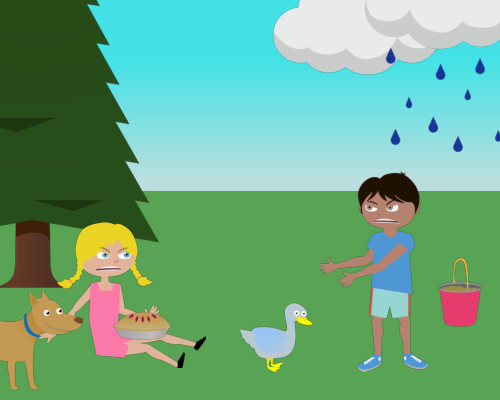
pine tree left with a dog in front of it a angry sitting girl with a pie on her leg  in on upper right  a rain cloud  a cloud to its left under it is a bucket and an angry boy holding his arms out in front of the boy is a duck facing right